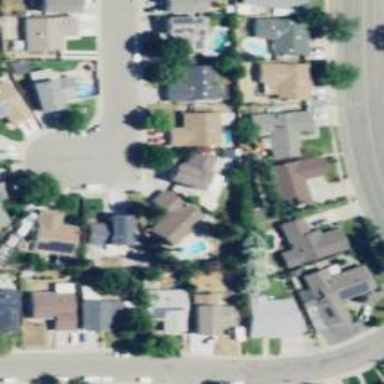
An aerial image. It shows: Outdoor inground swimming pool in leisure land.